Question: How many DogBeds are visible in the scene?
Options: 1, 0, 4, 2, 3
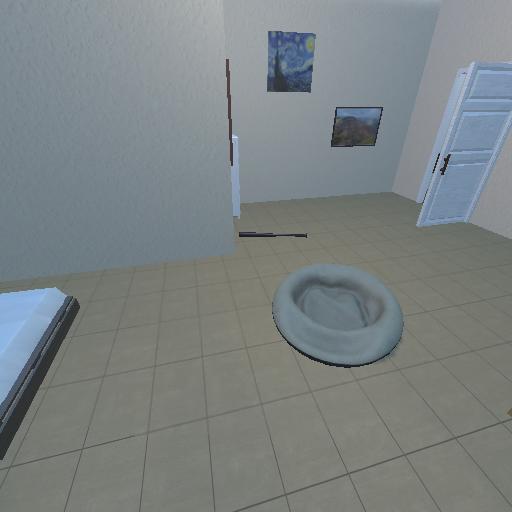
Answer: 1